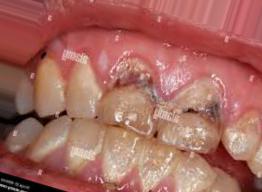
Condition: Caries